Question: I have a Formview that shows data from multitables. One of its rows contains path for a file saved in project folder.
I'd like to check this file extension and corresponding in its extension I will show
an icon for every file extension.
For example, if the file is a .txt file I will show an icon for .txt files in formview

I'd like to replace [ ~/Files/Link.txt ] with an icon
Can this be done with an if Condition in the code-behind in the formview_bound event?
'''
protected void FormView1_DataBound(object sender, EventArgs e)
{
}
'''
Thanks.
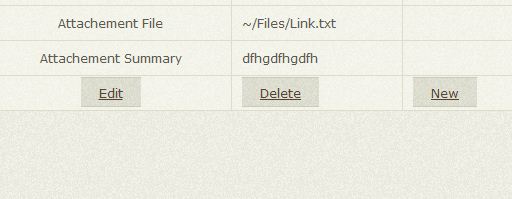
Answer: '''
string ext = System.IO.Path.GetExtension(this.File1.PostedFile.FileName);
if (ext==txt){
show icons with navigt
}
'''